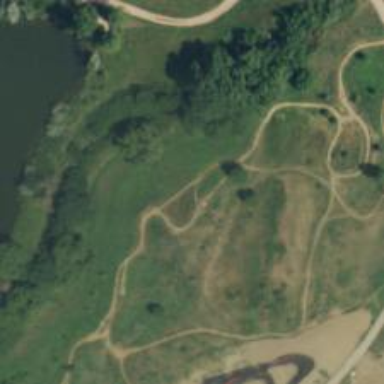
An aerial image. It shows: Cycling track designated as cycleway. It is leisure land for cycling activities.